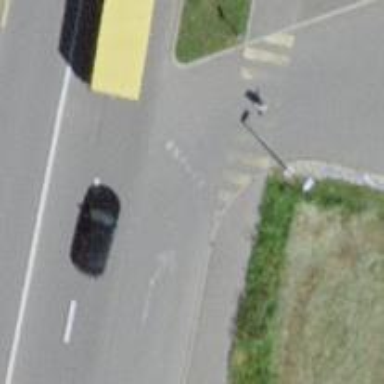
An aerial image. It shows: Kerb serving as barrier.